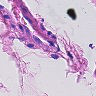
Metastatic tissue present: no